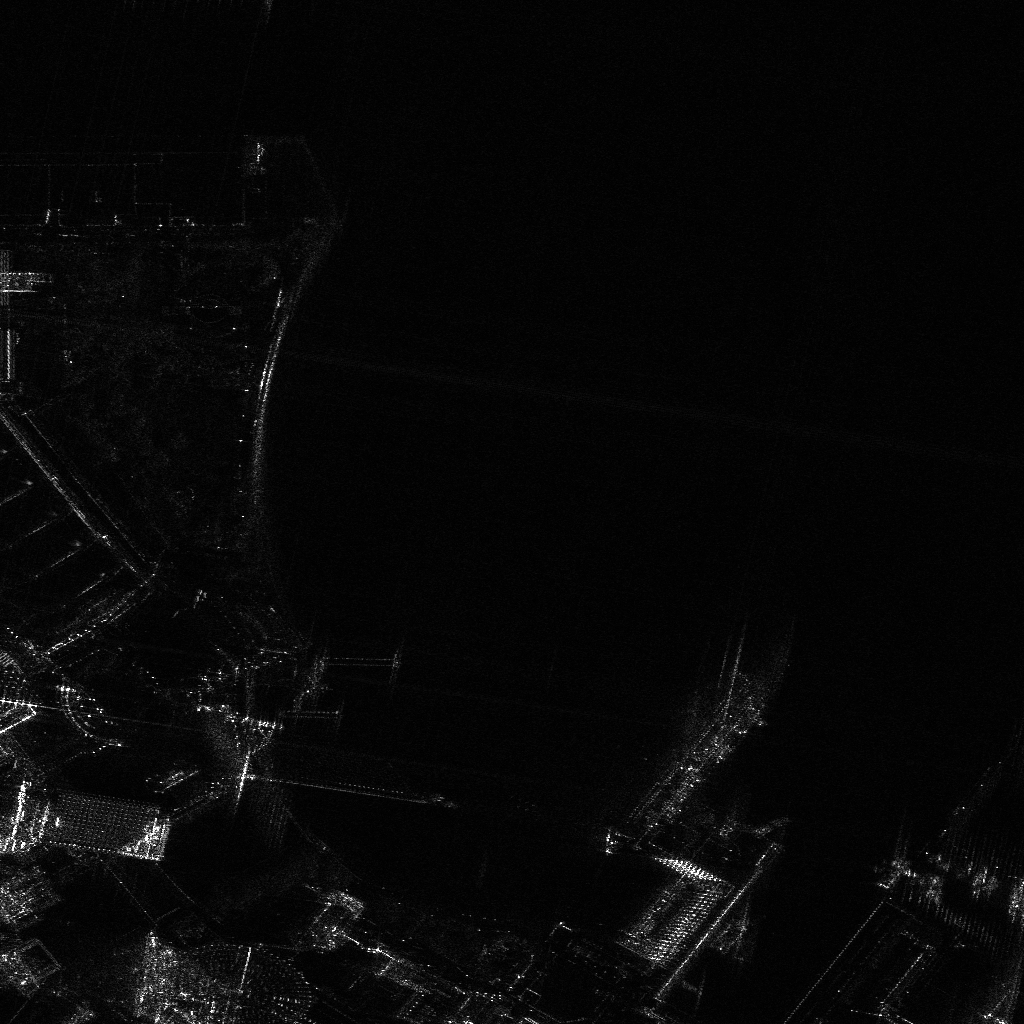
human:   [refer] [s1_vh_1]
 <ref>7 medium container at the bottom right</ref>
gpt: <box>[[74, 78, 75, 82, 55], [71, 89, 72, 93, 37], [70, 89, 71, 92, 37], [98, 85, 99, 89, 7], [96, 84, 97, 87, 9], [86, 83, 87, 86, 31], [94, 83, 95, 87, 14]]</box>